Field crop: maize
Growth stage: 2
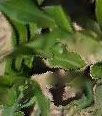
Species: maize